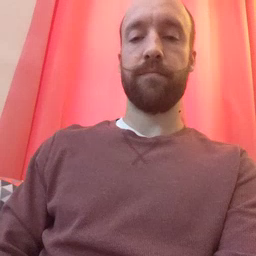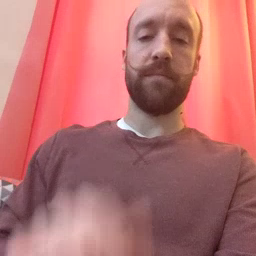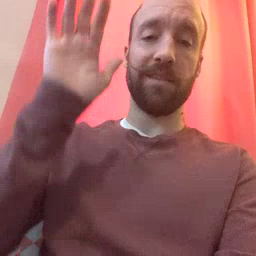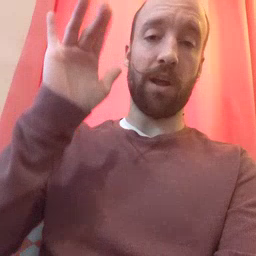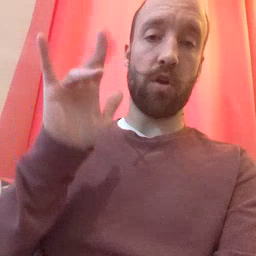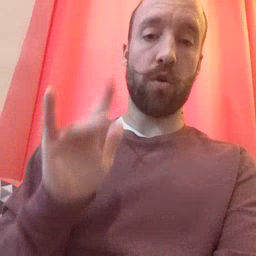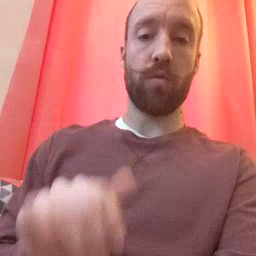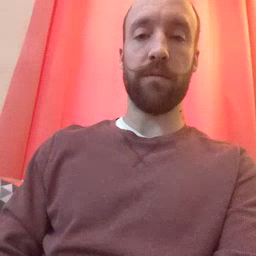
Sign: snow